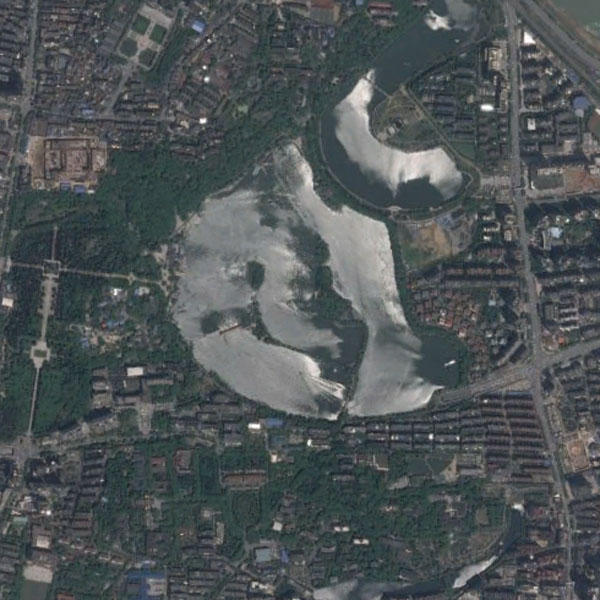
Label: Park